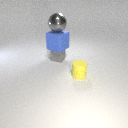
small gray rubber cube below large gray metal sphere